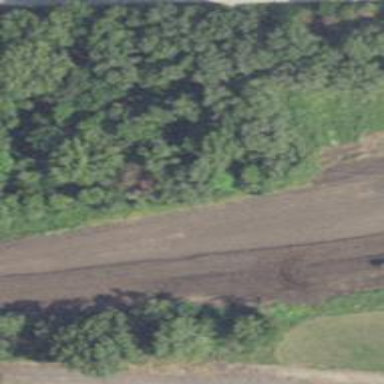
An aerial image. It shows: Abandoned railway.